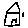
Label: house